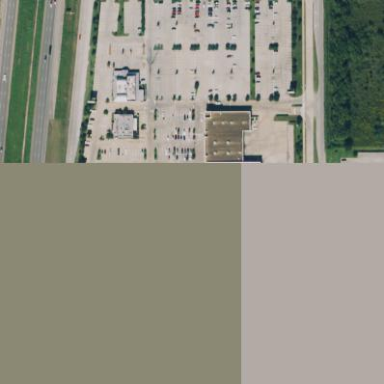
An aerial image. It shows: Retail area.